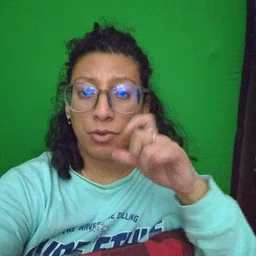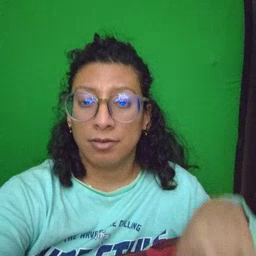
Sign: who